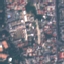
Label: Residential